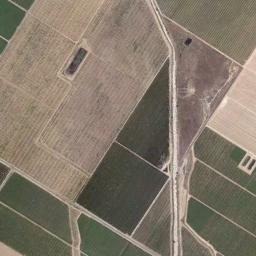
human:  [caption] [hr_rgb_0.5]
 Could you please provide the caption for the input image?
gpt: There are many roads of different lengths in rectangular farmlands .

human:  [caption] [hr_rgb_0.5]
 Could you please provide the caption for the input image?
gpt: Several rectangular farmlands of different colors and sizes are on the ground and some roads go through the farmlands .

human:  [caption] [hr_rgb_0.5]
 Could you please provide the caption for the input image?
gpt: Many neatly arranged dark green, light green and tan mixed rectangular farmlands of different sizes .

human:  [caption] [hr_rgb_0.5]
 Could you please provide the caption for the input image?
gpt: There are some green and bare rectangular farmland .

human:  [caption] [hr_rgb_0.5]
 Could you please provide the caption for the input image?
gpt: There are some green rectangular farmlands and yellow ones .